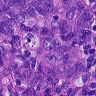
Metastatic tissue present: yes